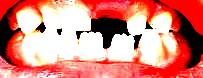
Condition: hypodontia